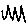
Label: zigzag